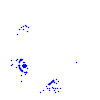
Particle: kaon